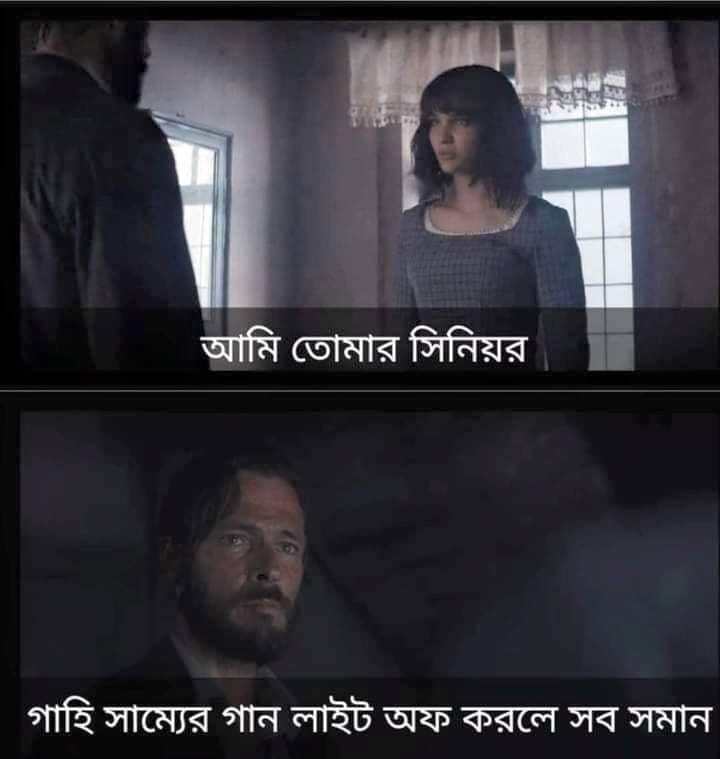
Caption: আমি তোমার সিনিয়র     গাহি সাম্যের গান লাইট অফ করলে সব সমান
Label: hate